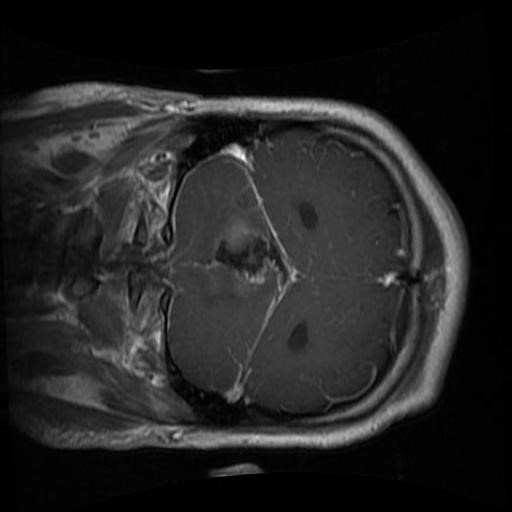
Label: brain_glioma